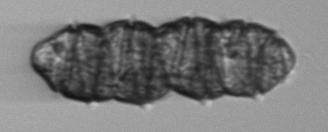
Label: Margalefidinium